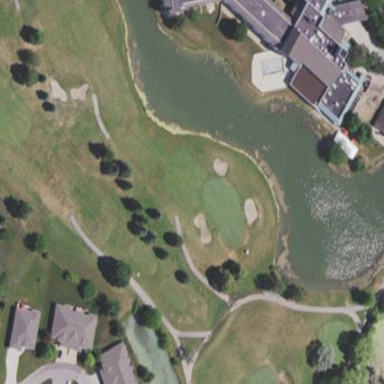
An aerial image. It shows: Scenic view of water hazard on golf course. The natural water feature adds beauty to the landscape.